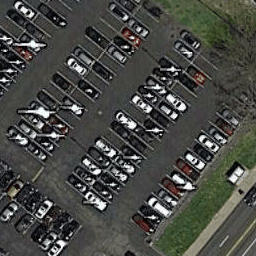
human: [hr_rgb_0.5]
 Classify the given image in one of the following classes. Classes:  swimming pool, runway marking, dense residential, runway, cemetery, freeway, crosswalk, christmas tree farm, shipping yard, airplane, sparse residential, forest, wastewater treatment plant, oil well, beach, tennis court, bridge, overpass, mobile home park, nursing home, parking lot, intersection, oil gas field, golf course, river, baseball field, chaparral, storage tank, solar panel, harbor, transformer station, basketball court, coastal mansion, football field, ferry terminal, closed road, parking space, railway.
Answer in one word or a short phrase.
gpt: parking lot